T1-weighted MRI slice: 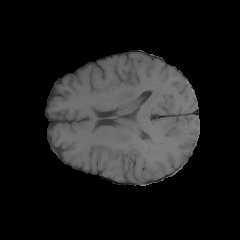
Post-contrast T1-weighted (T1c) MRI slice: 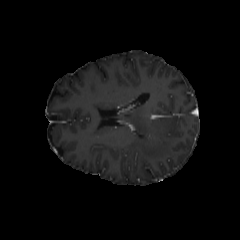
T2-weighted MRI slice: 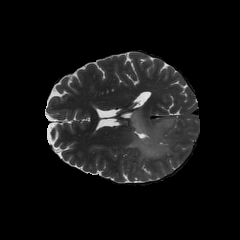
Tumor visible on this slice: yes